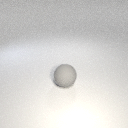
large gray rubber sphere